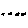
Label: bird